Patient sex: M
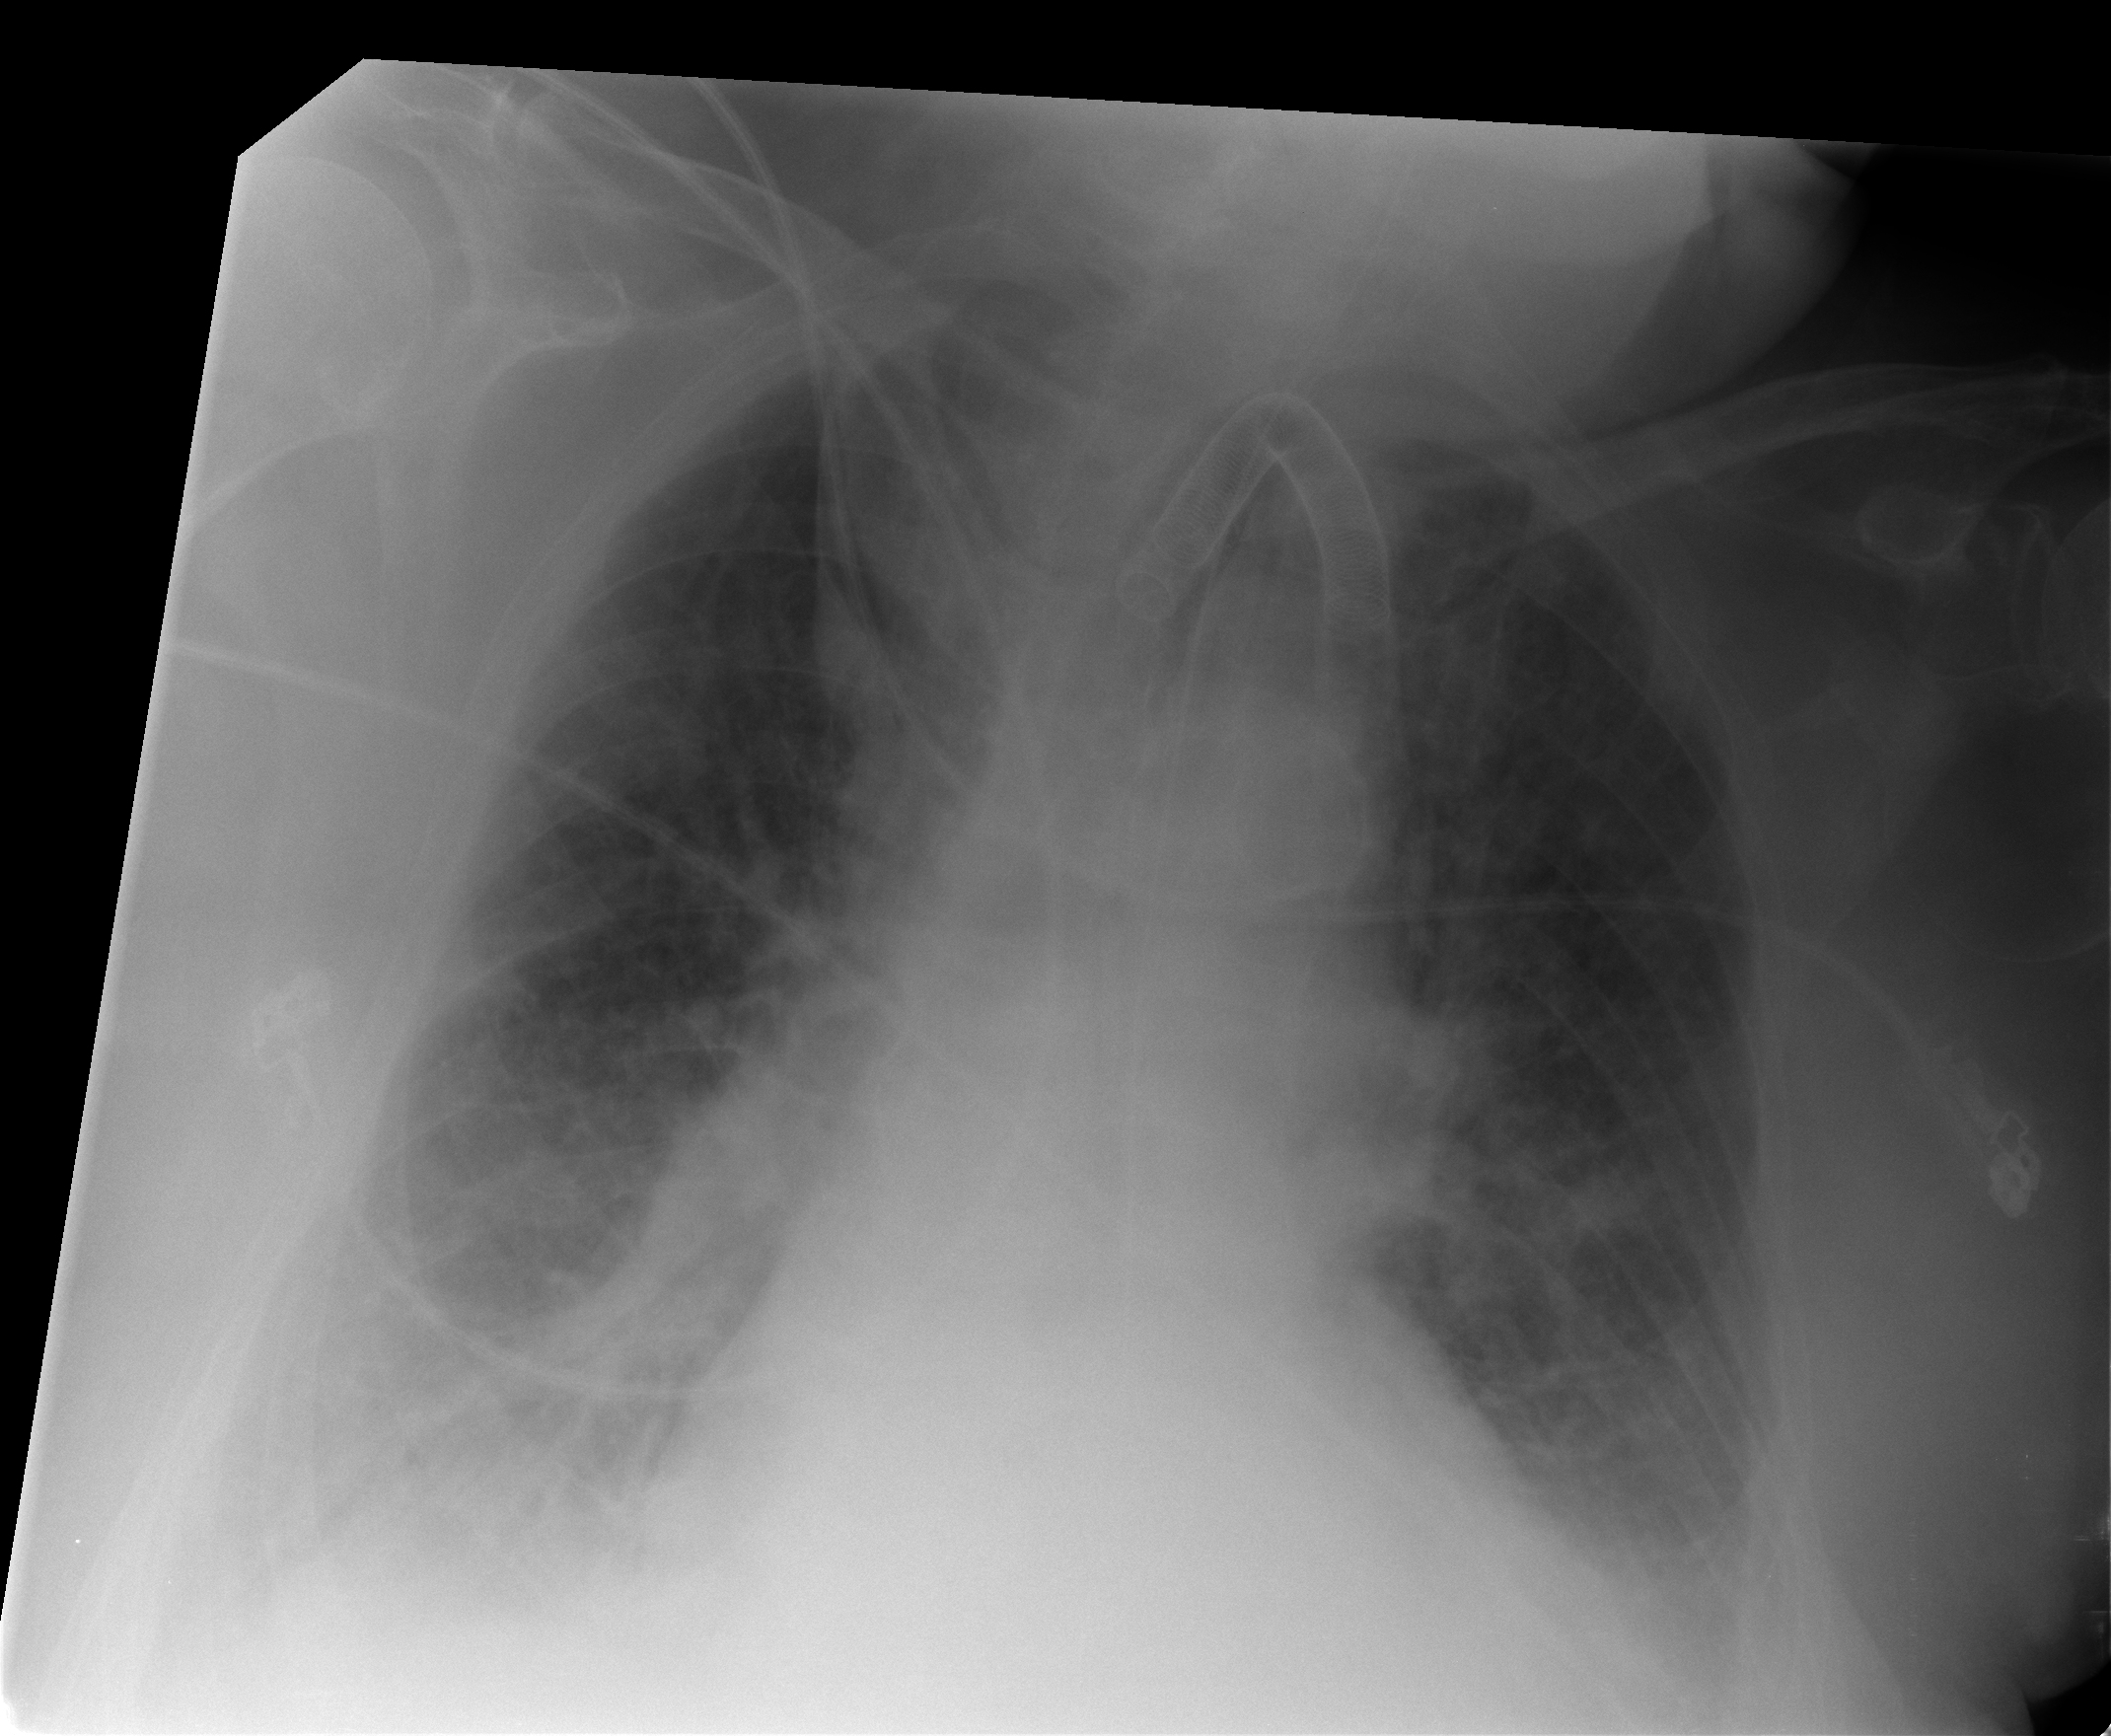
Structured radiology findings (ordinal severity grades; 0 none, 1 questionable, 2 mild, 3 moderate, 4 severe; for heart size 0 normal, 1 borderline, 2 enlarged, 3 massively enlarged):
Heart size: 2
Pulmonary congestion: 2
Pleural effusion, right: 2
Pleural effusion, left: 2
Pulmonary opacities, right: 2
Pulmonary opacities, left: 1
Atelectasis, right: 2
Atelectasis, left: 2